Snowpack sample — Buffalo Mountain, Silverthorne, Colorado, USA (2/22/26, 2:02 PM MST)
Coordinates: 39.622, -106.113
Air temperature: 33 °F
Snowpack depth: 63 cm
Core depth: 40 cm
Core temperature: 26.6 °F
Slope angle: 11°, slope face: 116°
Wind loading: low
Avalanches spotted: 0
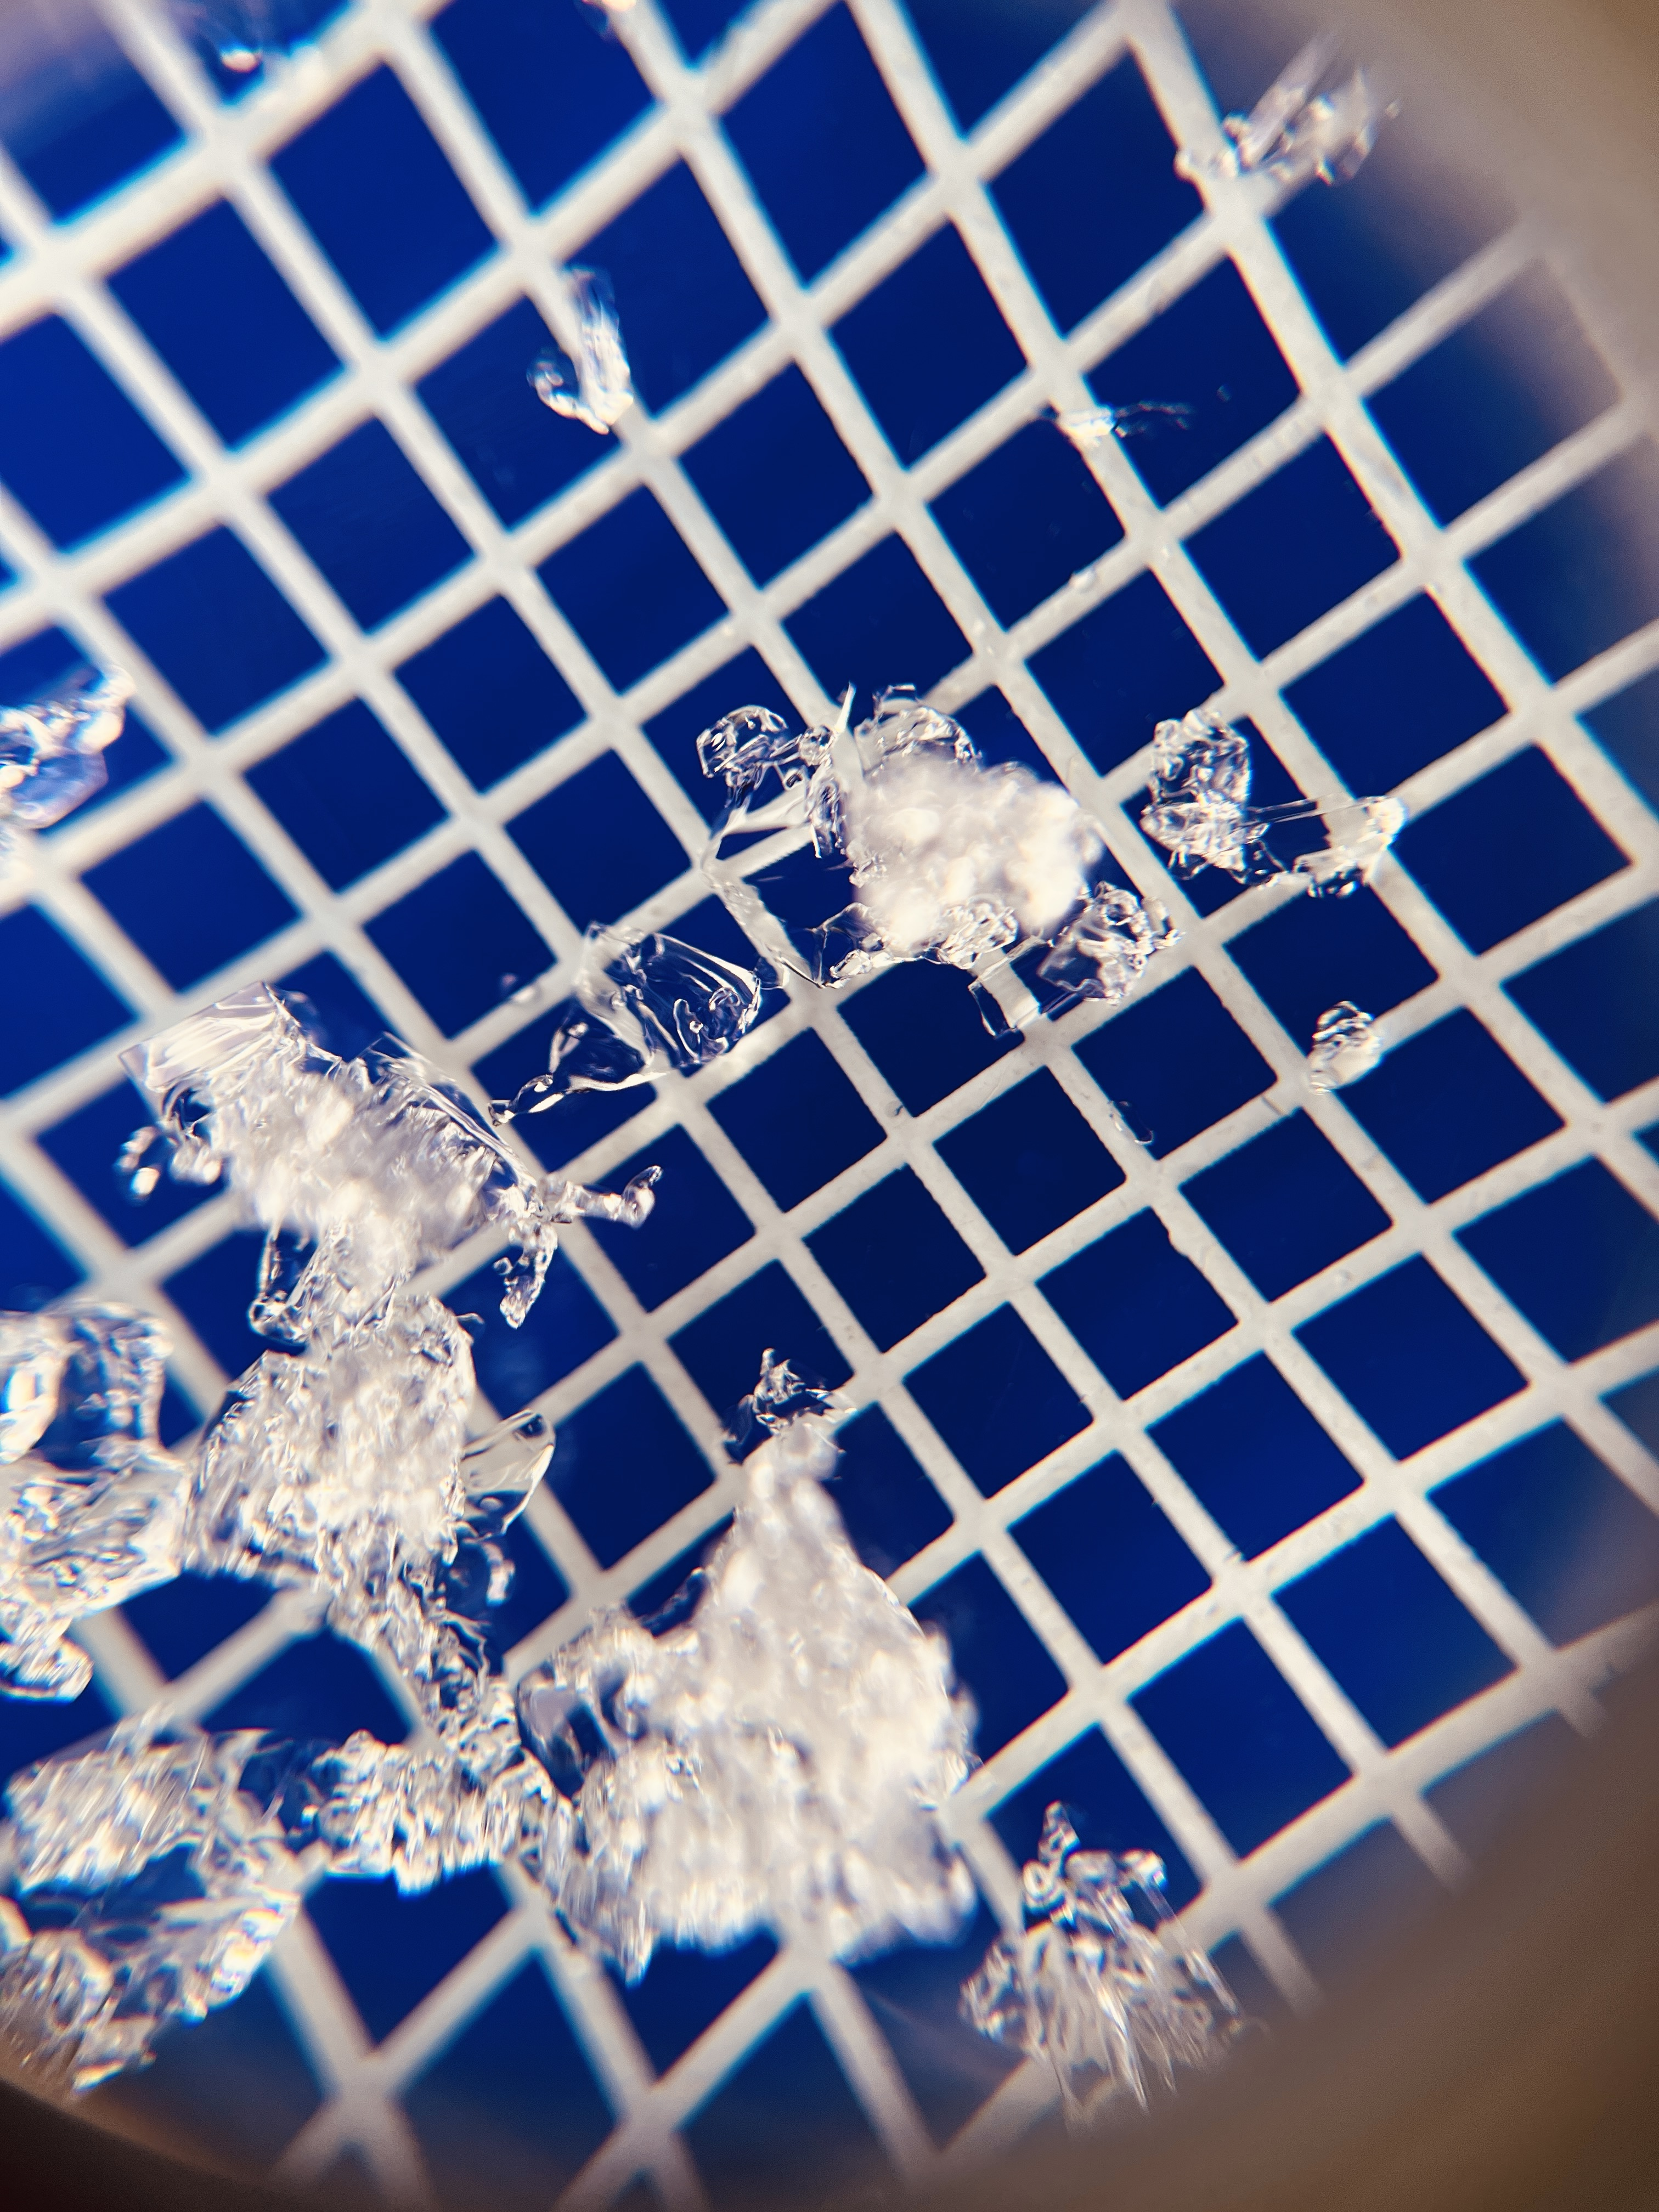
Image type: magnified_profile
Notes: In a firebreak similar to site 1, minimal wind loading with no spotted avalanches (not many faces in view though)